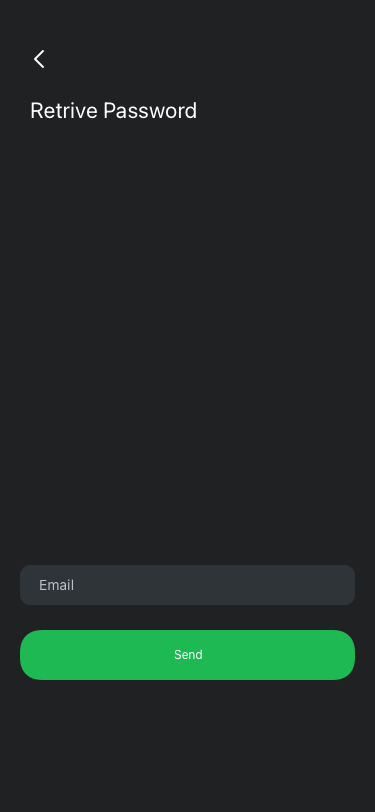
Text in this UI design:
Retrive Password